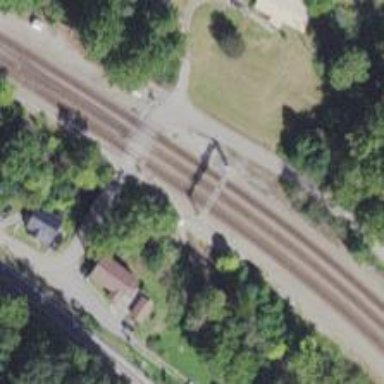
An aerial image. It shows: Level crossing along the railway.